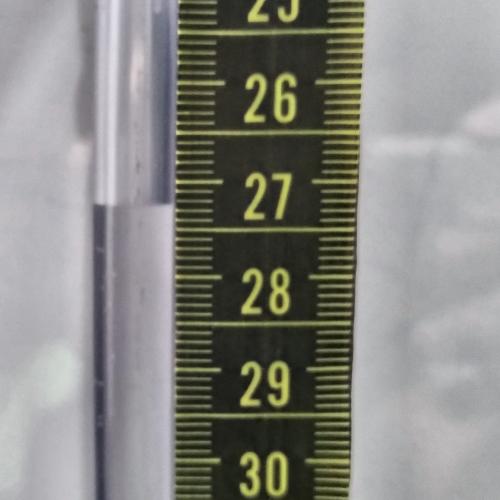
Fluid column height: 27.2 cm